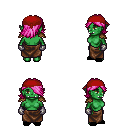
a pixel art fantasy rpg character, female body template, orc, green skin, leather shoulder armor, robe skirt, pink swoop hairstyle, red bandana, metal gloves, black slippers, four views (front, back, left, right), 2x2 character sprite sheet, small pixel art, hard edges, no anti-aliasing